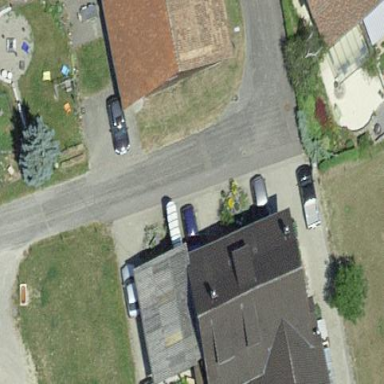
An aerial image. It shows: Building with gabled roof.